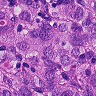
Metastatic tissue present: yes